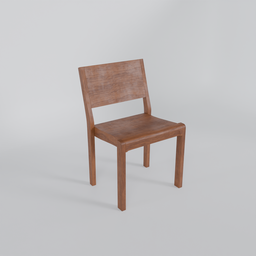
Label: furniture